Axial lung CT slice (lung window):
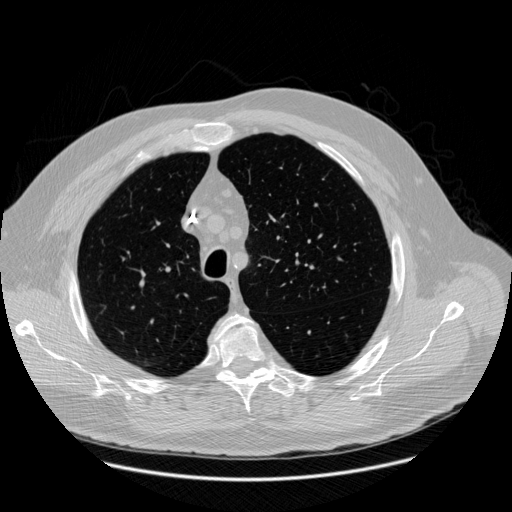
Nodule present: no